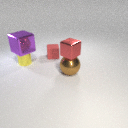
small red rubber cube behind large brown metal sphere